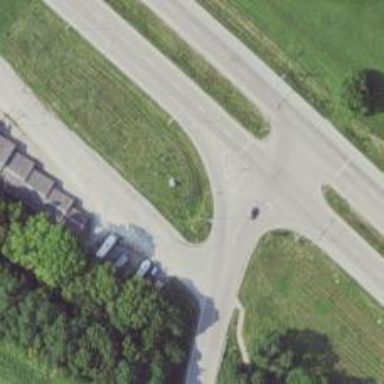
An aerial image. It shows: Asphalt trunk link road.